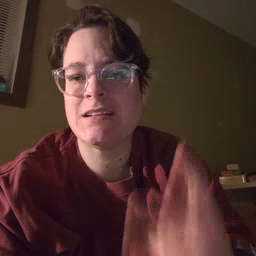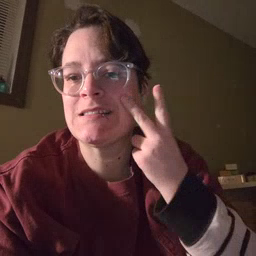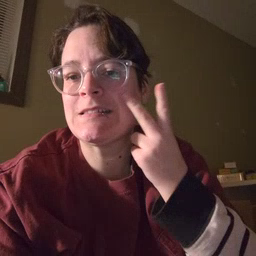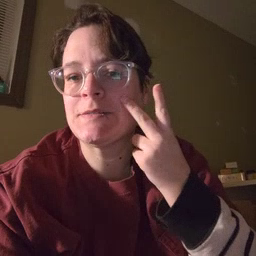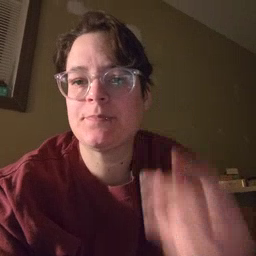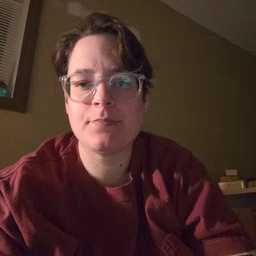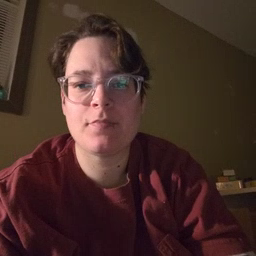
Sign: see